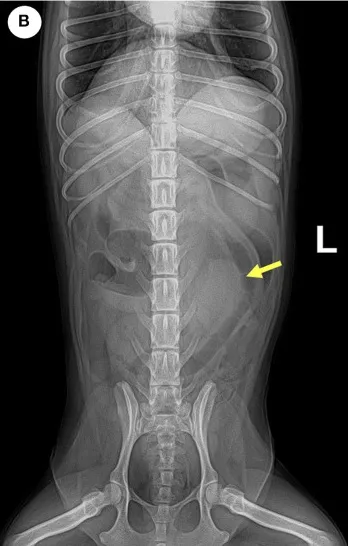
Ventrodorsal radiographs of the caudal portion of the abdomen.
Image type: radiology (x_ray)